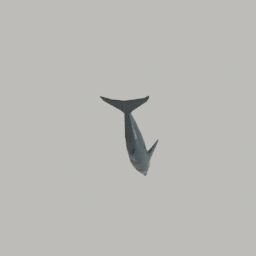
Label: animals